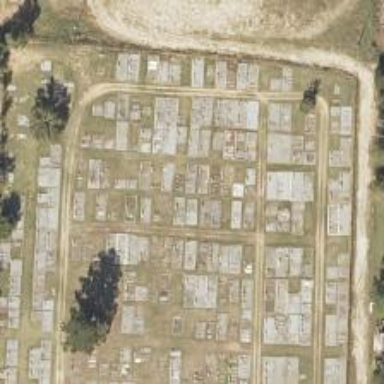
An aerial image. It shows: Grave yard.